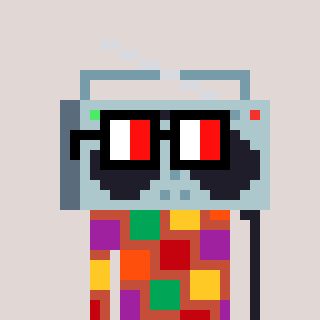
a pixel art character with square glasses with black frames and red eyes, a boombox-shaped head and a rust-colored body on a warm background